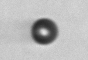
Label: bead